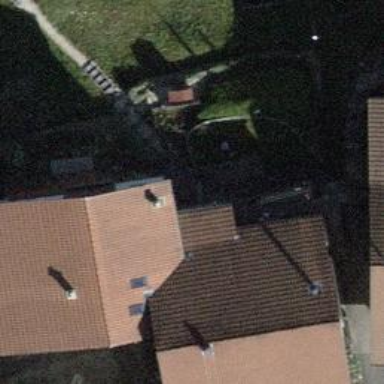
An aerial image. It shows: Building with tiled roof.